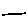
Label: line